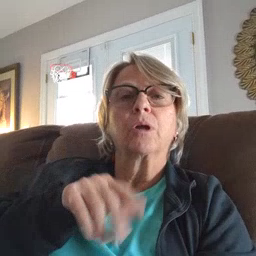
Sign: bird